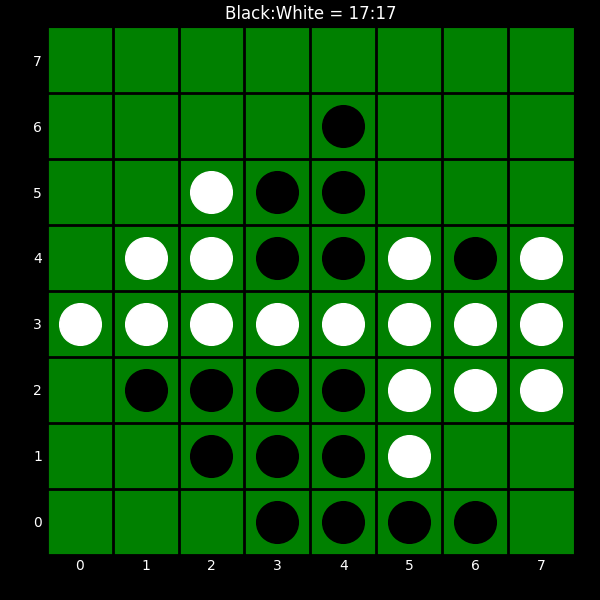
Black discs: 17
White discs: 17